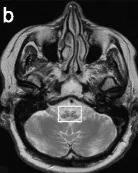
Brain stem degeneration presents in brain MRI. Transversal. T2-weighted brain MRI indicates gliotic neurodegeneration in the medulla oblongata with predominant loss of pyramidal tracts.
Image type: radiology (mri)